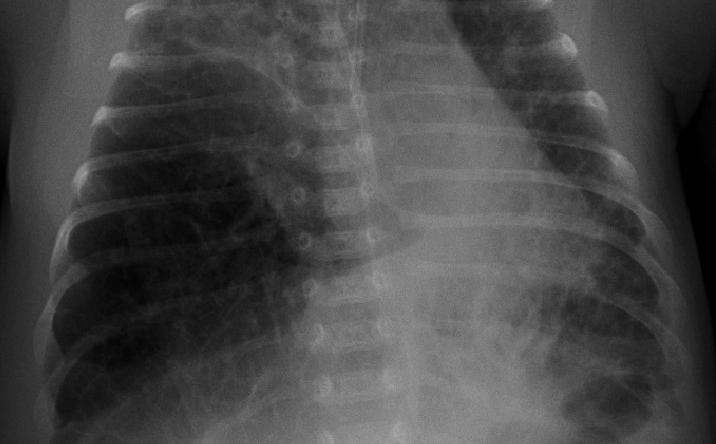
Diagnosis: PNEUMONIA